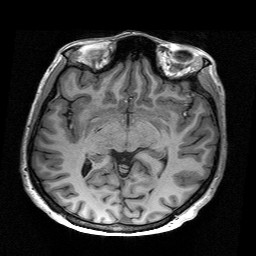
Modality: T1w
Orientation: coronal
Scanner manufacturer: siemens
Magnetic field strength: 3 T
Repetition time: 2.53 s
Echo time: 0.00267 s